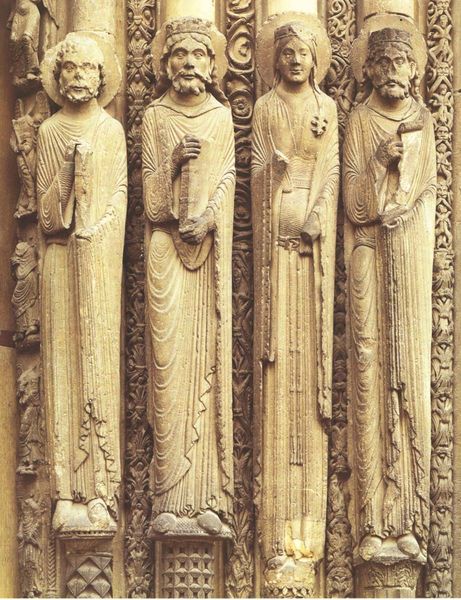
Titel: Mittelportal der Westfassade (Thronender Christus im Tympanon, Apostel im Türsturz, die Ältesten der Apokalypse und Engel in den Archivolten)
Standort: Chartres, Notre-Dame (EU - F)
Schlagwörter: frau, männer, säulen, ornament, bart, bibel, falten, sockel, stein, hände, kirche, gewand, gewänder, gotik, krone, skulptur, relief, füße, bücher, figuren, könig, ornamente, kerze, vier, außen, buch, religion, heiligenschein, skulpturen, sandstein, chartres, antik, schriftrolle, könige, gewändefigur, konsolen, heilige, heilig, verzierungen, heiligenscheine, glorien, gewändefiguren